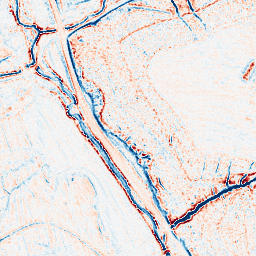
Category: edge_preserving
Decomposition family: anisotropic_diffusion
Decomposition parameters: iterations: 20
kappa: 50
gamma: 0.05
Upsampling method: cubic_mitchell
Upsampling parameters: scale: 2
Upsampling scale: 2